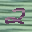
Label: 2